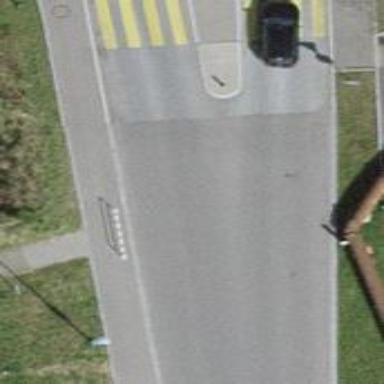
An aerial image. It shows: Road serving as parking aisle.